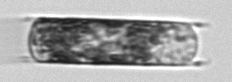
Label: Hemiaulus